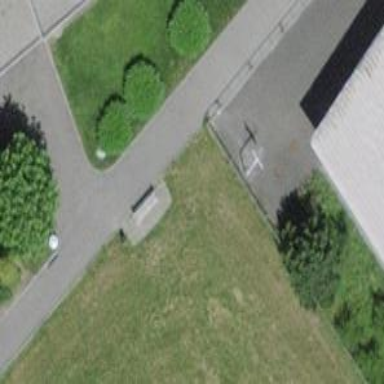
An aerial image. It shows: Bench for seating.